Question: So I was trying to make my header a solid color of maroon, but there seems to be white space on top of it. Looks really ugly. Another stackoverflow member told me to set the body to margin:0px; It works in the jsfiddle he gave me, but when I apply it to my website it doesnt. If it helps I'm using xampp and Mozilla as my browser.

How do I go about fixing this? Tried manipulating headers and stuff but to no avail.
'''
/* bootstrap 3 helpers */
.navbar-form input,
.form-inline input {
width: auto;
position: absolute;
}
#nav.affix {
position: fixed;
top: 0;
width: 100%;
z-index: 10;
}
/* Create a medium height at 40px */
.navbar-md {
min-height: 40px
}
.navbar-md .navbar-brand,
.navbar-md .navbar-nav>li>a {
padding-top: 10px;
padding-bottom: 10px
}
.navbar-md .navbar-brand {
height: 40px
}
.navbar-md .navbar-toggle {
margin: 6px 12px 6px 0px;
padding: 6px 7px 6px 7px;
}
.navbar-md .navbar-toggle .icon-bar {
width: 19px;
}
.container#slider {
padding-right: 15px;
padding-left: 15px;
margin-right: auto;
margin-left: auto;
}
.container-full#headerC {
padding: 15px;
background-color: #8F1925;
margin-top: 0px;
}
/* RESPONSIVE HEADER*/
.navbar-header {
background-image: url("bootstraplogo.png", "bootstraplogoslice1.png") background-repeat: no-repeat, repeat-x;
background-position: center;
}
@media only screen and (min-width: 479px) and (max-width: 991px) {
.navbar-header {
background-size: auto auto;
}
.navbar-header {
height: 45px;
}
}
@media only screen and (max-width: 479px) {
.navbar-header {
background-size: auto 50px, 1px 50px;
}
.navbar-md#header {
height: 50px;
}
}
/* RESPONSIVE HEADER*/
.container-header {
margin-left: auto;
margin-right: auto;
padding-left: 15px;
padding-right: 15px;
}
.text-center {
}
p#headerP {
display: inherit;
padding: 30px 0 10px;
text-align: center;
text-shadow: 1px 1px 2px #76141D;
font-family: "Josefin Slab", "Helvetica Neue", Helvetica, Arial, sans-serif;
font-size: 5em;
font-weight: 700;
line-height: normal;
color: #fff;
}
p#subheader {
display: inherit;
margin: 0;
padding: 0 0 40px;
text-align: center;
text-shadow: 1px 1px 2px rgba(0, 0, 0, 0.5);
text-transform: uppercase;
font-size: 1.25em;
font-weight: 400;
letter-spacing: 3px;
color: #E72635;
}
.p img {
float: left;
width: 100px;
height: 100px;
background: #555;
}
/* */
/* Custom container */
.container-full {
margin: 0 auto;
width: 100%;
}
body {
margin: 0px;
}
header {
margin: 0px;
}
'''
'''
<head>
<title>The University Digest</title>
<!-- Bootstrap Core CSS -->
<link href="https://maxcdn.bootstrapcdn.com/bootstrap/3.3.1/css/bootstrap.min.css" rel="stylesheet"/>
<link href="css/bootstrap.min.css" rel="stylesheet">
<!-- Custom CSS -->
<link href="css/business-casual.css" rel="stylesheet">
<link href="css/menu.css" rel="stylesheet">
<!-- Fonts -->
<link href="http://fonts.googleapis.com/css?family=Open+Sans:300italic,400italic,600italic,700italic,800italic,400,300,600,700,800" rel="stylesheet" type="text/css">
<link href="http://fonts.googleapis.com/css?family=Josefin+Slab:100,300,400,600,700,100italic,300italic,400italic,600italic,700italic" rel="stylesheet" type="text/css">
<!-- HTML5 Shim and Respond.js IE8 support of HTML5 elements and media queries -->
<!-- WARNING: Respond.js doesn't work if you view the page via file:// -->
<!--[if lt IE 9]>
<script src="https://oss.maxcdn.com/libs/html5shiv/3.7.0/html5shiv.js"></script>
<script src="https://oss.maxcdn.com/libs/respond.js/1.4.2/respond.min.js"></script>
<![endif]-->
</head>
<body id="page-top" data-spy="scroll" data-target=".navbar-fixed-top">
<div class="container-full" id="headerC">
<header class="masthead">
<p id="headerP">The University Digest</p>
<p id="subheader">The Official Student Publication of Western Mindanao State University</p>
</header>
</div>
<!-- Navigation -->
<div id="nav">
<div class=" navbar-custom navbar navbar-inverse navbar-md">
<div class="navbar-header">
<button type="button" class="navbar-toggle" data-toggle="collapse" data-target=".navbar-inverse-collapse">
<span class="icon-bar"></span>
<span class="icon-bar"></span>
<span class="icon-bar"></span>
</button>
<a class="navbar-brand " href="#">Menu</a>
</div>
<div class="navbar-collapse collapse navbar-inverse-collapse navbar-md">
<ul class="nav navbar-nav ">
<li><a href="#">Home</a>
</li>
<li class="dropdown">
<a href="#" data-toggle="dropdown" class="dropdown-toggle">Articles <b class="caret"></b></a>
<ul class="dropdown-menu">
<li><a href="#">Article</a>
</li>
<li><a href="#">Comics</a>
</li>
<li><a href="#">Editorial Cartoon</a>
</li>
<li><a href="#">Uncensored</a>
</li>
</ul>
</li>
<li class="dropdown">
<a href="#" data-toggle="dropdown" class="dropdown-toggle">Publications<b class="caret"></b></a>
<ul class="dropdown-menu">
<li><a href="#">Newsletters</a>
</li>
<li><a href="#">Magazine</a>
</li>
<li><a href="#">Tejido</a>
</li>
</ul>
<li><a href="#">Applications</a>
</li>
<li class="dropdown">
<a href="#" data-toggle="dropdown" class="dropdown-toggle">The Staff<b class="caret"></b></a>
<ul class="dropdown-menu">
<li><a href="#">Editorial Board</a>
</li>
<li><a href="#">By-Laws</a>
</li>
<li><a href="#">Contacts</a>
</li>
</ul>
<li><a href="#">WMSU Portal</a>
</li>
<li><a href="#">Log In</a>
</li>
</li>
</ul>
</ul>
</div>
</div>
</div>
'''
In the snippet it's gone, but when I run it vial localhost it's there ! MAGICAL!
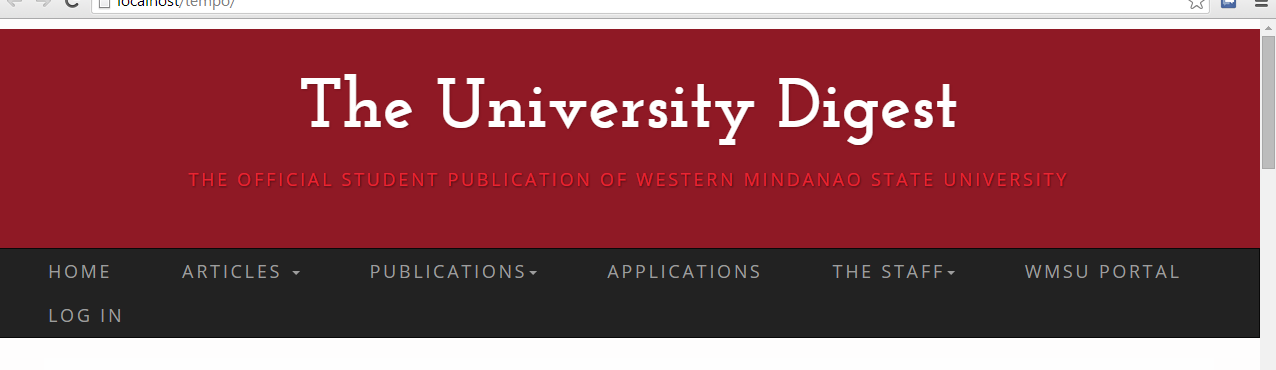
Answer: > body{ padding:0;margin:0 }
Answer by user @Akash
Thank you so much! :)